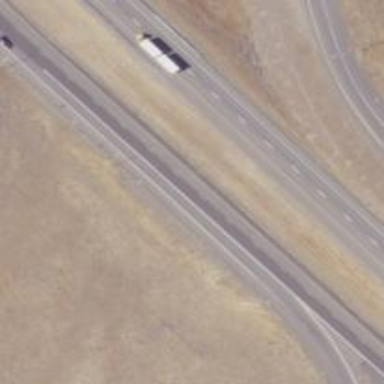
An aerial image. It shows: This image shows trunk highway that functions as expressway.